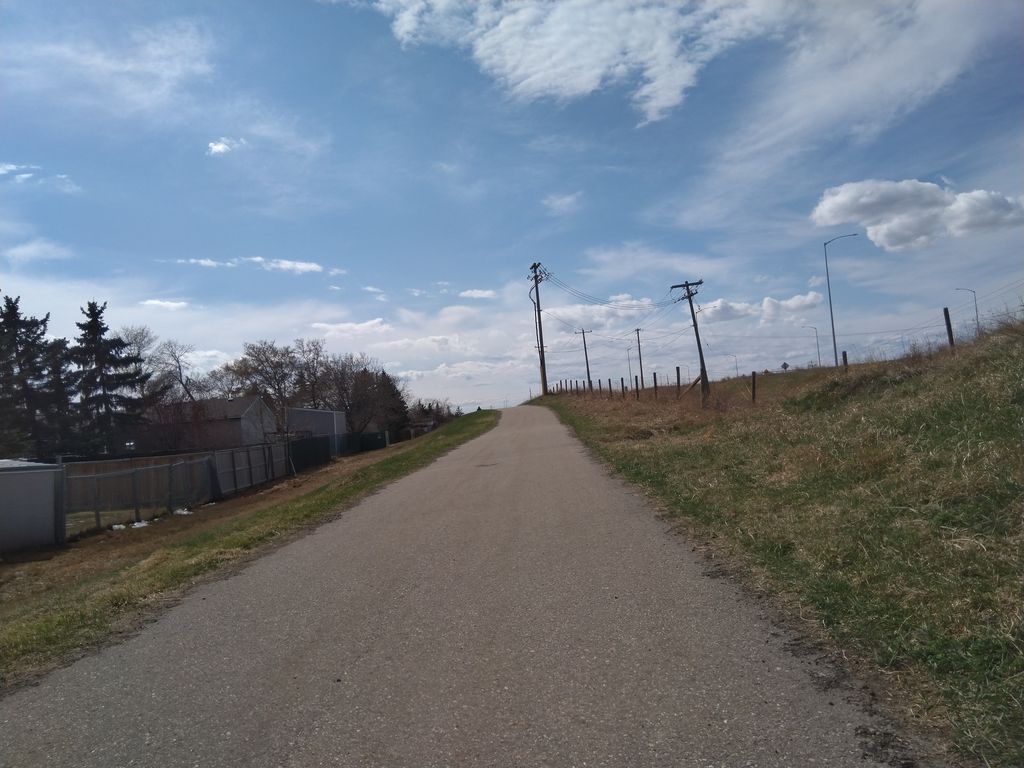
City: calgary